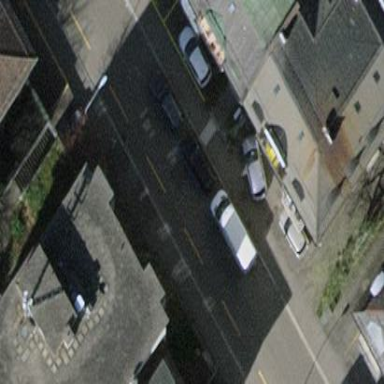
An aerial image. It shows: Parking lane for vehicles.